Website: macys
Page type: account-selection
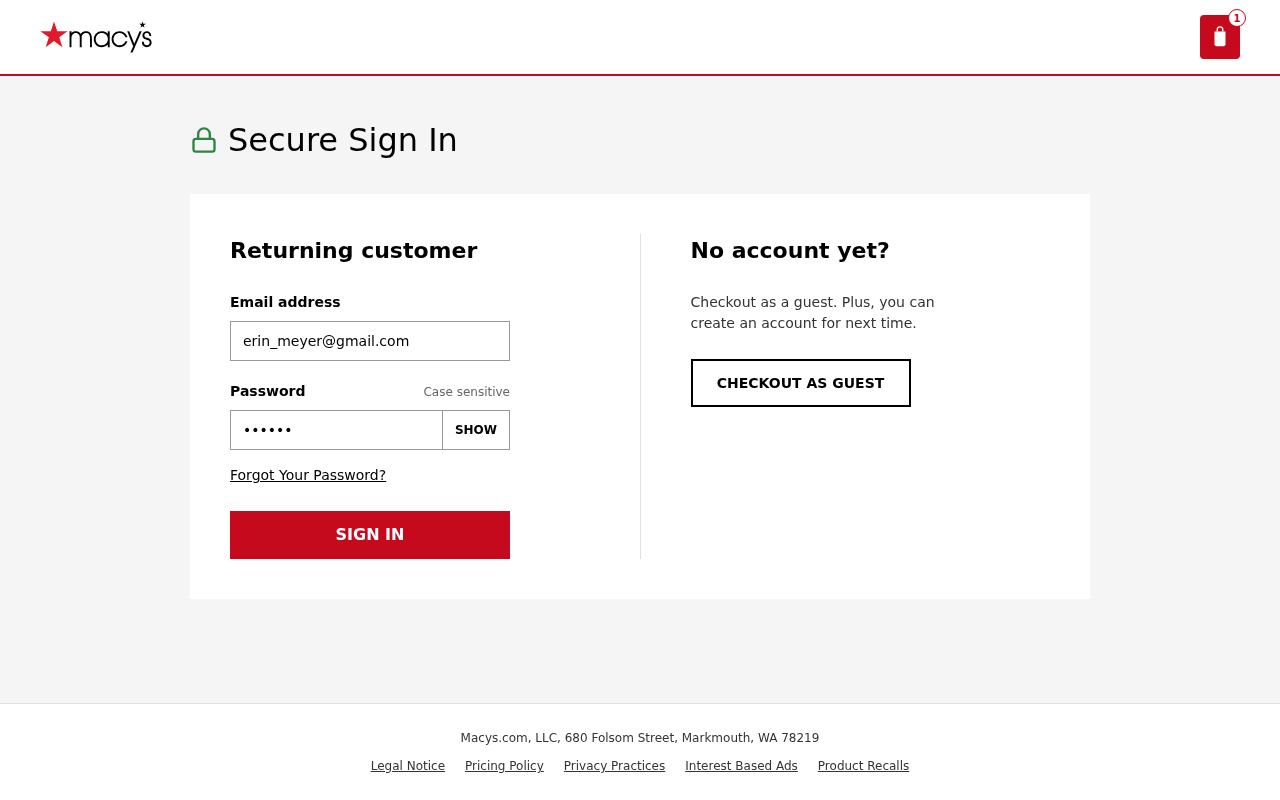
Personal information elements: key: PII_EMAIL
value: erin_meyer@gmail.com
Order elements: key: ORDER_NUM_ITEMS
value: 1